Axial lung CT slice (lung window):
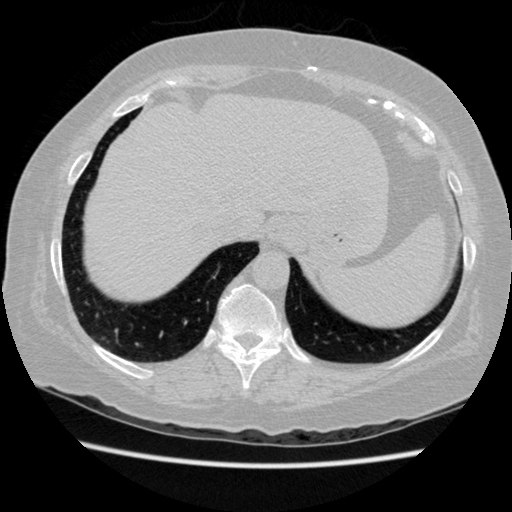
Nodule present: no